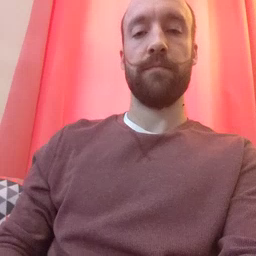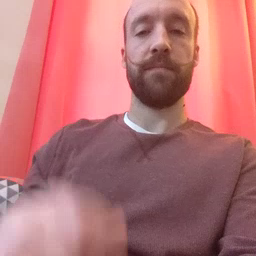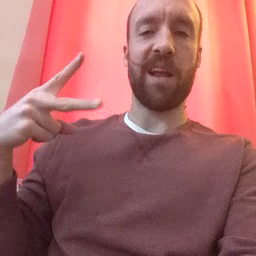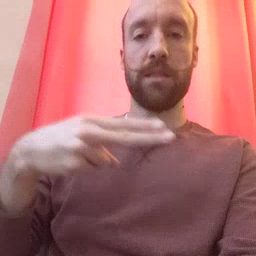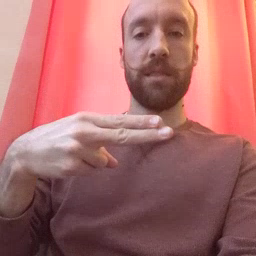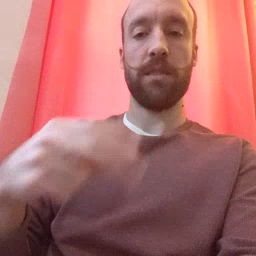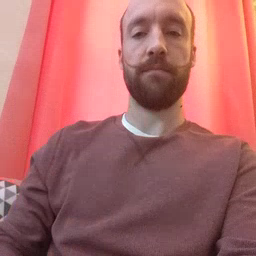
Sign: cut